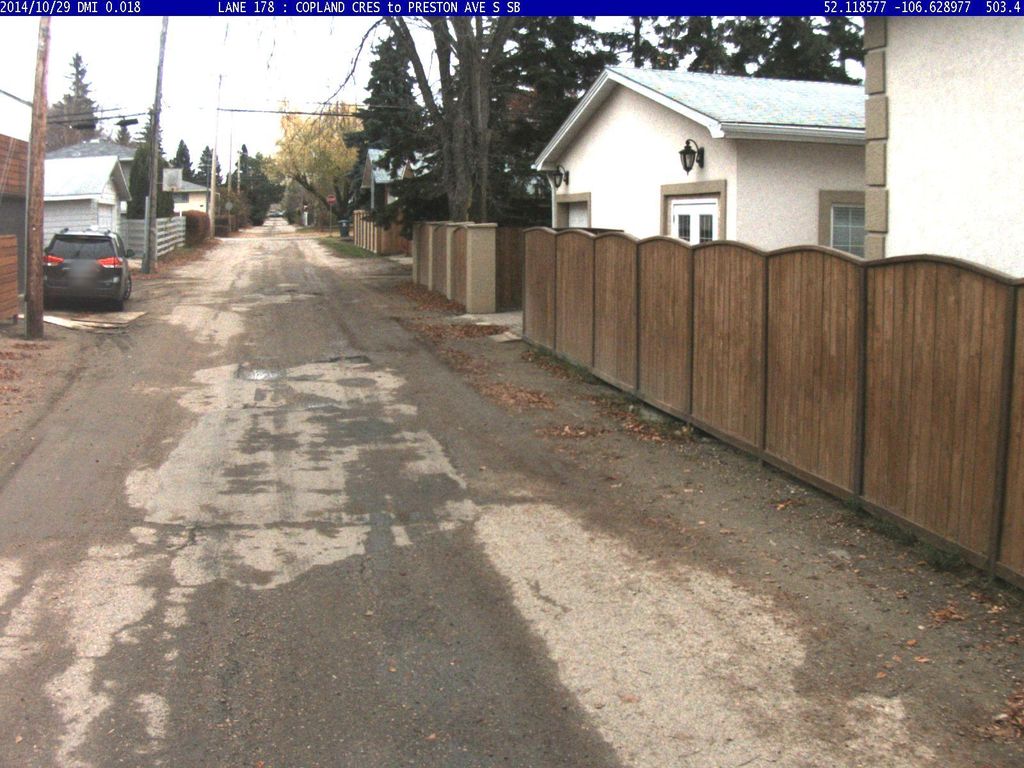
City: saskatoon